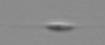
Label: Cylindrotheca_morphotype1